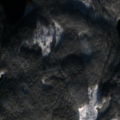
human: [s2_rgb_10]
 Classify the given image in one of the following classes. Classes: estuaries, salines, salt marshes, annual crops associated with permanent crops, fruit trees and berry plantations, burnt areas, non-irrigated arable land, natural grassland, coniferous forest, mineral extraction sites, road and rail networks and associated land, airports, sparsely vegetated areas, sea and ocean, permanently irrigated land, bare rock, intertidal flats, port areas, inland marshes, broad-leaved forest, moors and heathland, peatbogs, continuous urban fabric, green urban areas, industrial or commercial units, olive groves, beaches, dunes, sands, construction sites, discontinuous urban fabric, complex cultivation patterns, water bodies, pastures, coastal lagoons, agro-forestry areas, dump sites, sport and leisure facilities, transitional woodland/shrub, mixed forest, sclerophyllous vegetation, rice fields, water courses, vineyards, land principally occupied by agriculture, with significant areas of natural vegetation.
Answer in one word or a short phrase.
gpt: coniferous forest, mixed forest, water bodies